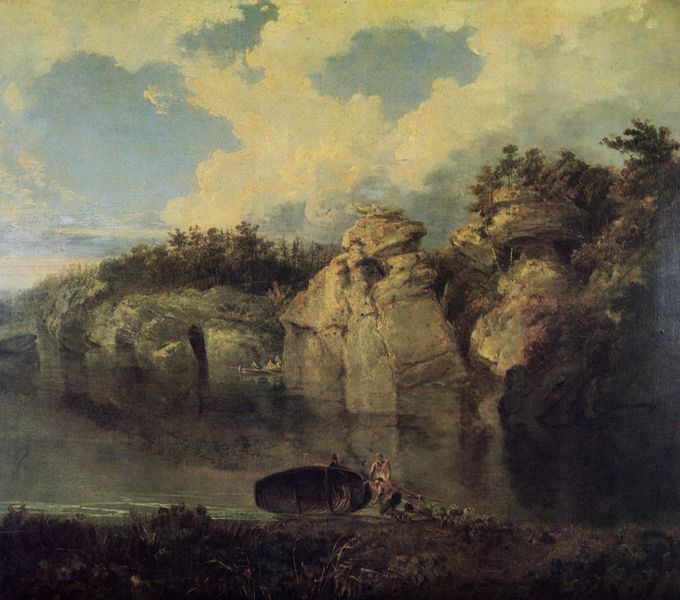
Titel: Zwei Ansichten der Felsen bei Plompton
Künstler: William Turner
Standort: Harewood
Institution: Earl of Harewood
Schlagwörter: baum, berg, blau, dunkel, felsen, gemälde, gestein, himmel, mann, meer, nackt, schatten, wasser, weiß, wolken, aquarell, bäume, fluss, gelb, grün, landschaft, menschen, see, teich, ufer, braun, grau, hell, licht, männer, schwarz, szene, vordergrund, zeichnung, gras, weg, wiese, wolke, malerei, mensch, stein, steine, niederlande, spiegel, öl, einsamkeit, gräser, hügel, morgen, natur, spiegelung, busch, büsche, gebüsch, gewässer, sonne, sträucher, wasserspiegelung, insel, figur, gold, person, pflanzen, höhle, kontrast, wald, anhöhe, boot, boote, kahn, ruder, weiher, stilleben, bewölkt, küste, schiff, schiffe, strand, wellen, ruhe, fischer, arbeiten, steinig, fels, gebirge, gipfel, klippen, dunst, nebel, tag, landschaftsmalerei, figuren, romantik, erhaben, naturgewalt, staffage, ruderboot, ruderer, rudern, bucht, klippe, panorama, fischerboot, seil, kuppe, höhlen, norwegen, gänse, senkrecht, widerspiegelung, dunke, unfall, grotte, grad, seeufer, baüme, balu, gestrüpp, ankunft, netz, schieben, buam, gestrandet, kentern, klamm, staffagefiguren, angler, pastorale, menschne, fischfang, wies, landschsft, steien, seenlandschaft, felslandschaft, gekentert, fischernetz, umgekippt, aufgestellt, der mitspieler macht ja nichts, gekippt, gewässe, klieppen, pflanzenwuchs, reparieren, spat, szee, fumato, hell dunkle malerei, ruderboot am see, boot streichen